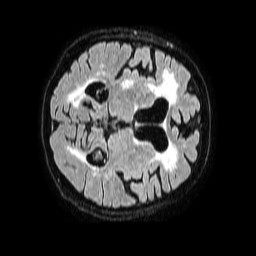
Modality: FLAIR
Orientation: axial
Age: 81
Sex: female
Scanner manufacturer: philips
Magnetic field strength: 1.5 T
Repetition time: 4.8 s
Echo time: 0.3 s